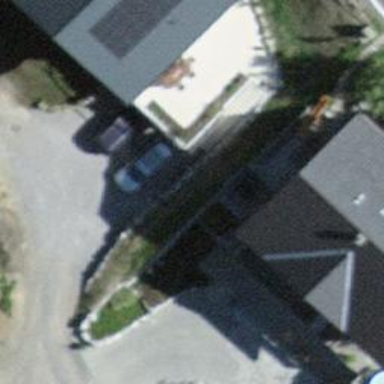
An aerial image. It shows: Residential road with gravel surface of grade2 tracktype.